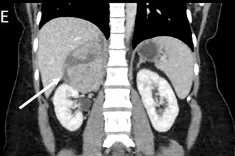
(C, D) The mass has decreased in size following systemic therapy consistent with a good partial response to treatment.
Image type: radiology (ct)